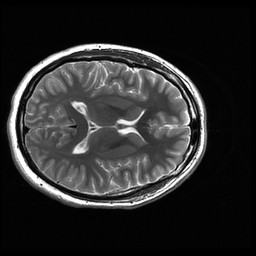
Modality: T2w
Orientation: axial
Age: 21
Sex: male
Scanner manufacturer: ge
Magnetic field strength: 3 T
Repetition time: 5.192 s
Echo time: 0.1003 s